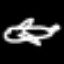
Label: airplane